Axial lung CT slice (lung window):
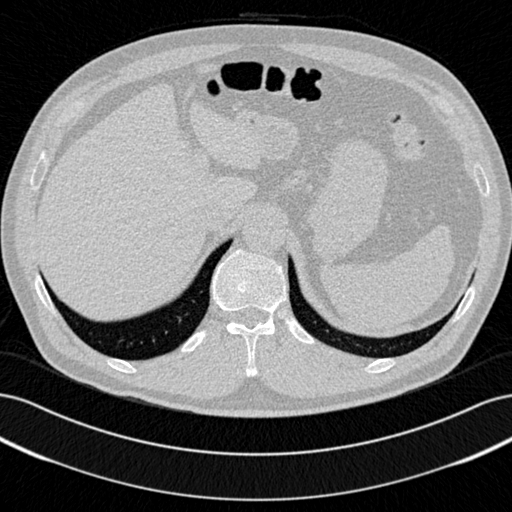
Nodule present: no